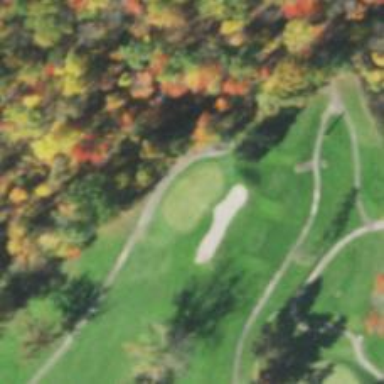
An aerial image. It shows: Golf hole.